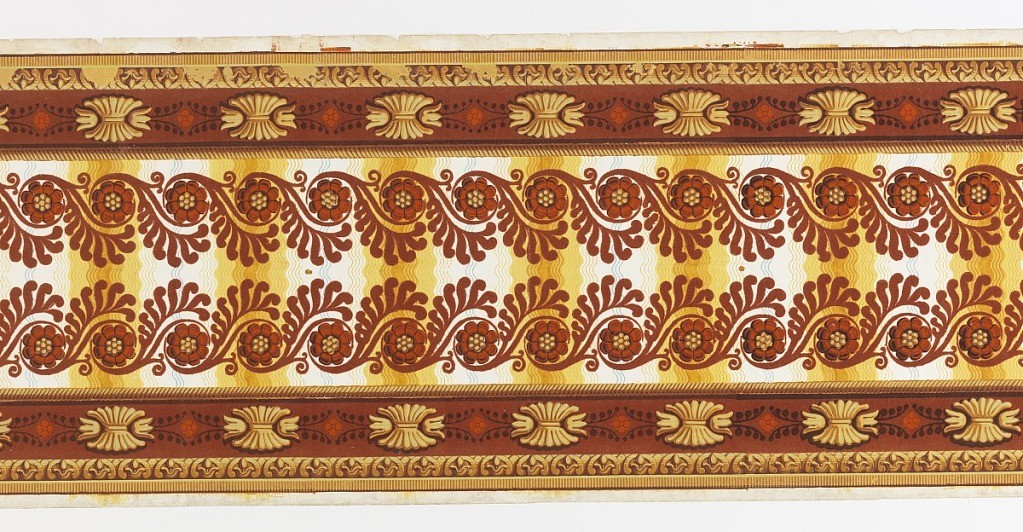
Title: Frieze
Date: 1810–40
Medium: Block-printed and flocked on handmade paper
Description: Parallel double frieze running the length of the paper. Above a row of arabesques of foliage and flowers in red flock on a ground of yellow, white and blue wavy stripes is a border of stylized yellow flowers on red flock ground. Pattern ends at one end of the length.